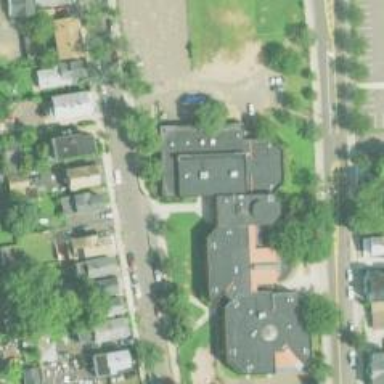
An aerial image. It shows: School.